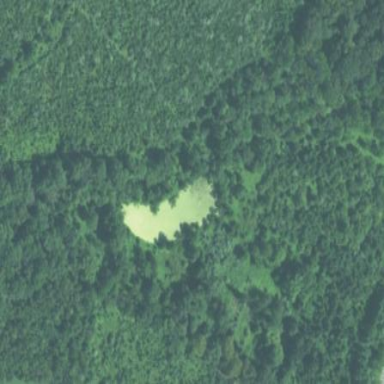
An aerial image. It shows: Serene woodland landscape.